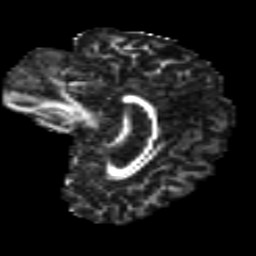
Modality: FA
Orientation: sagittal
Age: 16
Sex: male
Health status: ill
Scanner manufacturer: ge
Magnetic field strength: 3 T
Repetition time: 6.752 s
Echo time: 0.079 s